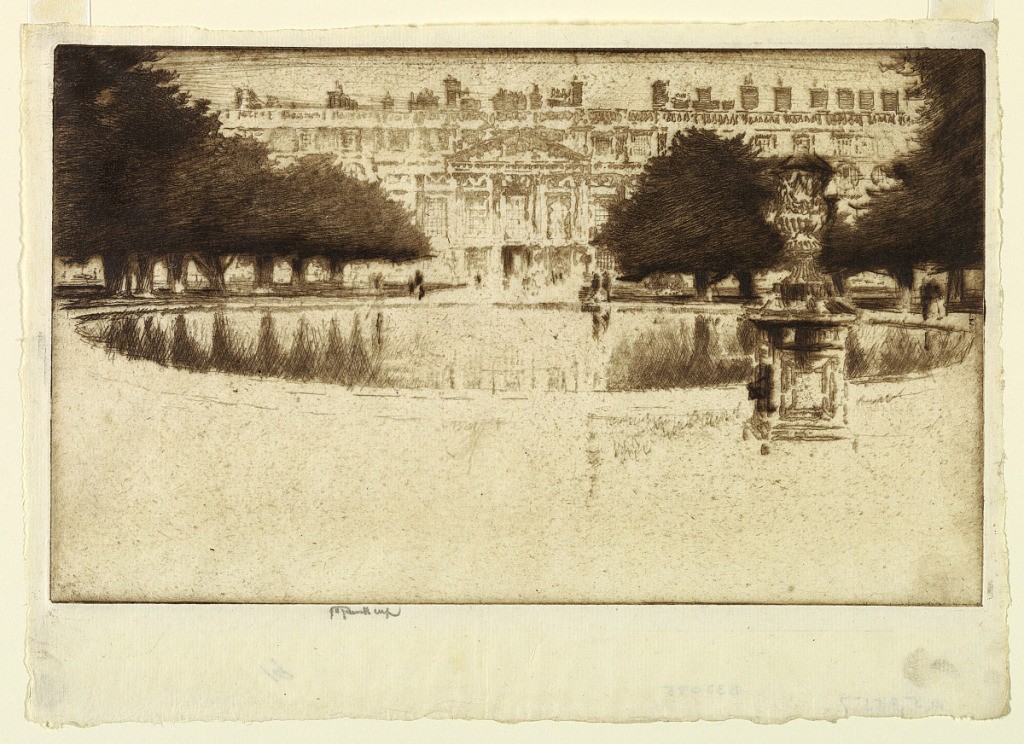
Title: Hampton Court Palace
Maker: Joseph Pennell, American, active England, 1857–1926
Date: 1906
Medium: Etching in black ink on laid paper
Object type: Print
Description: View from far end of the reflecting pool, with Sir Christopher Wren's facade shown in the background. Trees in rows, left and right.